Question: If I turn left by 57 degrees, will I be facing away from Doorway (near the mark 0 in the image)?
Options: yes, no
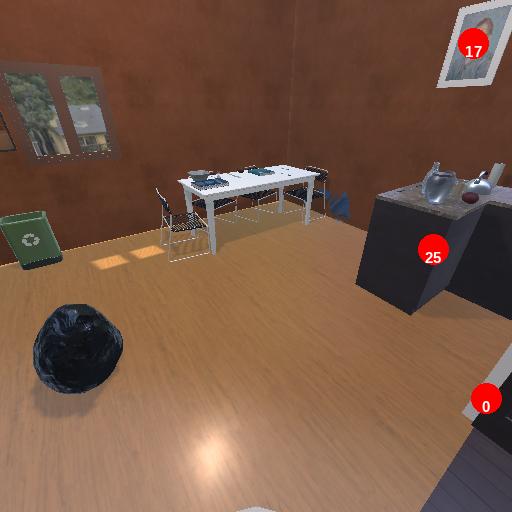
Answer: yes